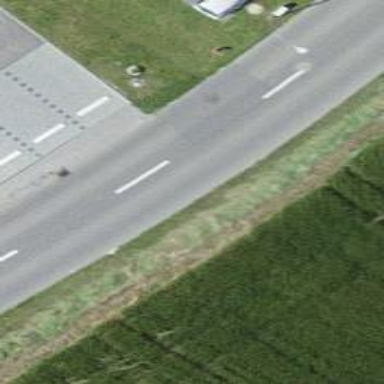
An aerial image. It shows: Tertiary road with no sidewalk.